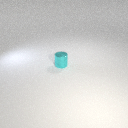
small cyan metal cylinder